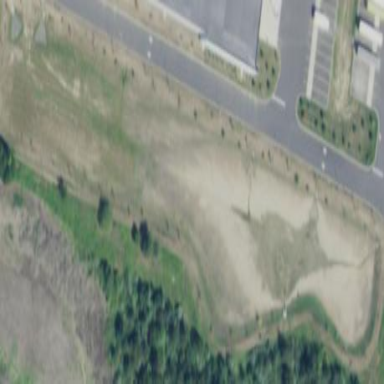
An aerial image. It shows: Detention basin with grass surface.